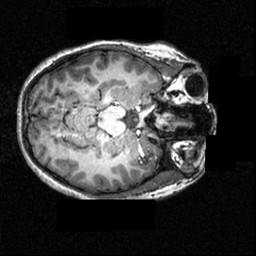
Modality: T1w
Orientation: axial
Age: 12
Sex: female
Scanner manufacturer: siemens
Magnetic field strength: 3.951 T
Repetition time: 1.5 s
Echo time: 0.00335 s